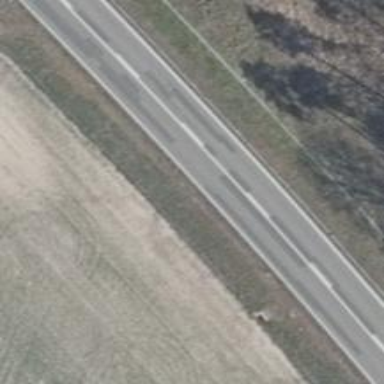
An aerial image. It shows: Secondary motorroad with asphalt surface.